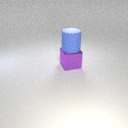
large purple metal cube below large blue rubber cylinder